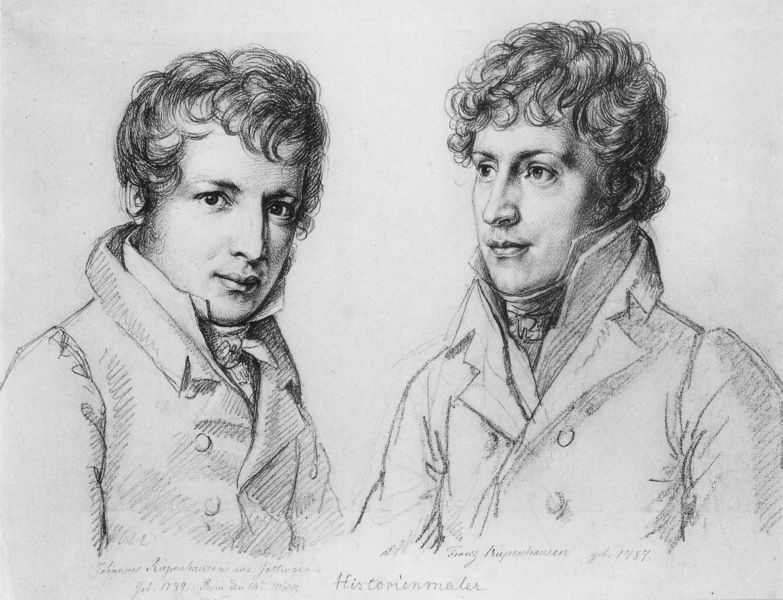
Titel: Bildnis der Brüder Franz und Johannes Riepenhausen
Künstler: Rudolph Suhrlandt
Institution: Berlin, Staatliche Museen, Kupferstichkabinett
Schlagwörter: mann, mund, männer, nase, zeichnung, blick, augen, johannes, kragen, portrait, locken, zwei, tusche, porträts, schraffur, bleistift, entwurf, franz, brüder, humboldt, junge männer, 1787, historienmaler